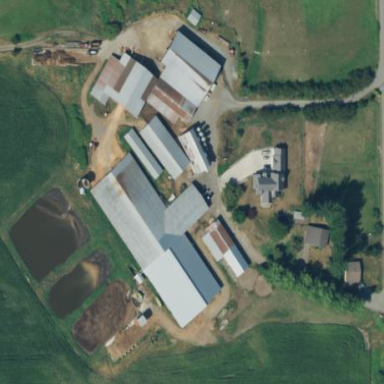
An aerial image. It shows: Farmyard area.